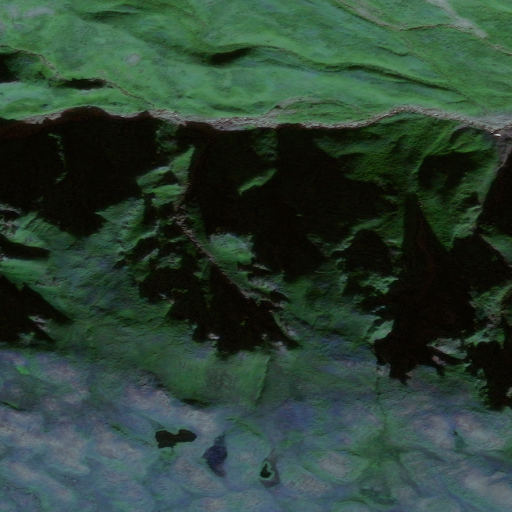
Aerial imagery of ridge(s) in Alaska named Robinson Ridge containing only unknown